Question: I can run other programs on node.js with no problem. When I want to connect to MySQL through NODE.js it loads forever when I type 'nodejs mysqlConnection.js' in terminal and 'http://localhost:8080/' in browser.
My Code is as below:
'''
// Include http module,
var http = require('http'),
// And mysql module you've just installed.
mysql = require("mysql");
// Create the connection.
// Data is default to new mysql installation and should be changed according to your configuration.
var connection = mysql.createConnection({
user: "root",
password: "",
database: "framework"
});
// Create the http server.
http.createServer(function (request, response) {
// Attach listener on end event.
request.on('end', function () {
// Query the database.
connection.query('SELECT * FROM words;', function (error, rows, fields) {
response.writeHead(200, {
'Content-Type': 'x-application/json'
});
// Send data as JSON string.
// Rows variable holds the result of the query.
response.end(JSON.stringify(rows));
});
});
// Listen on the 8080 port.
}).listen(8080);
'''
'node_modules'
I tried to install nodejs through npm:

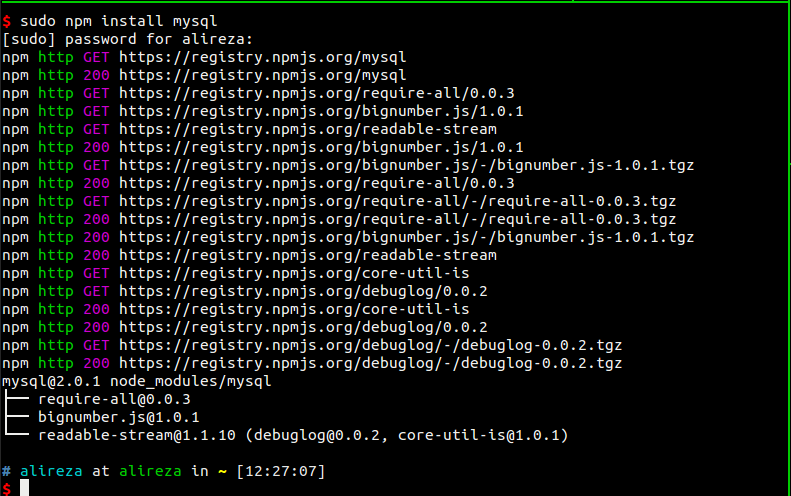
Answer: 'request'.
'end''end'
As @vkurchatkin points out in the comments, if the request stream is being consumed, the 'end' handler will be called once it has been consumed entirely, independent of the state of the response. In this case, the request wasn't being consumed at all, meaning that the 'end' handler would have been called (as part of the request teardown, probably) only after the response was sent.
So removing the 'end' handler altogether should fix the problem:
'''
http.createServer(function (request, response) {
connection.query(..., function(error, rows, fields) {
// TODO: handle 'error'
response.writeHead(200, {
'Content-Type': 'x-application/json'
});
response.end(JSON.stringify(rows));
});
});
'''